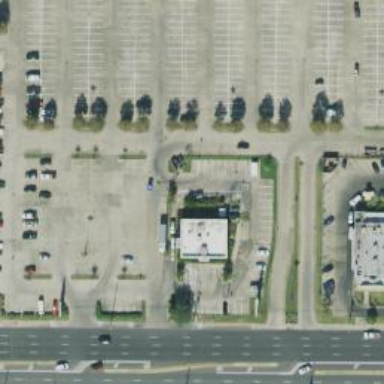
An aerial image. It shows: Parking space is available.